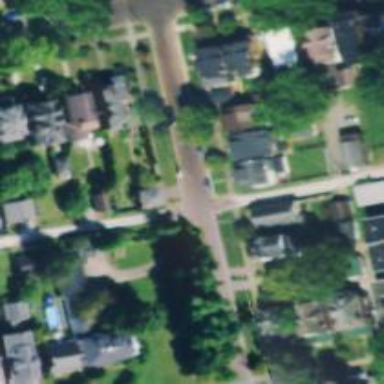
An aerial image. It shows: Alley classified as service road.